Field crop: tomato
Growth stage: 1
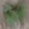
Species: solanum